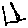
Label: triangle